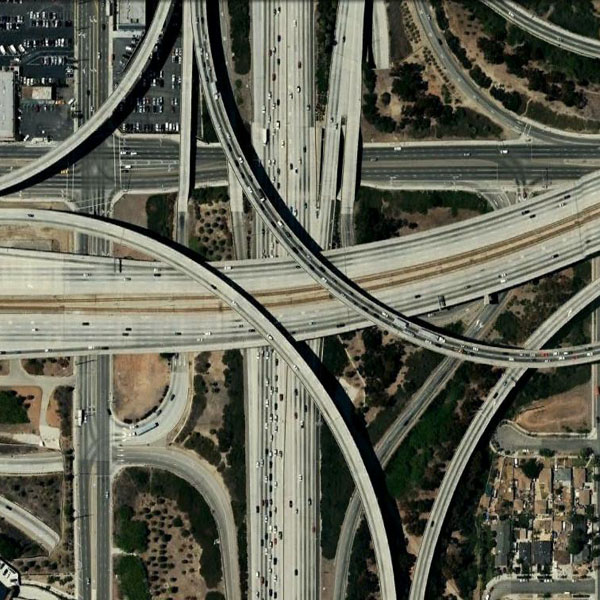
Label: Viaduct